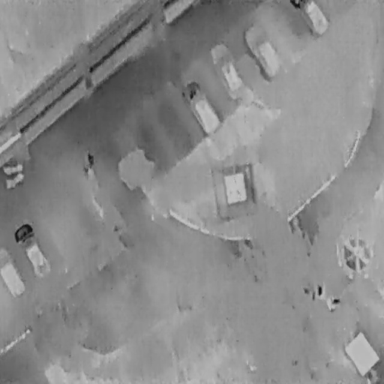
There are ten objects shown in the infrared image, including two People, two Bicycles, and six Cars.